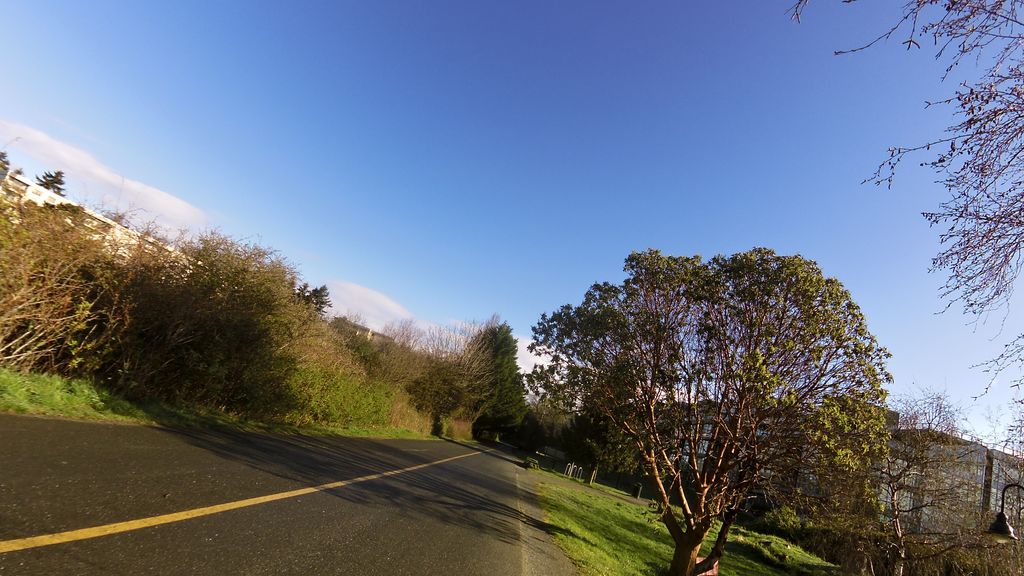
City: victoria